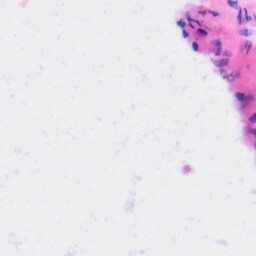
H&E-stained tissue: Liver